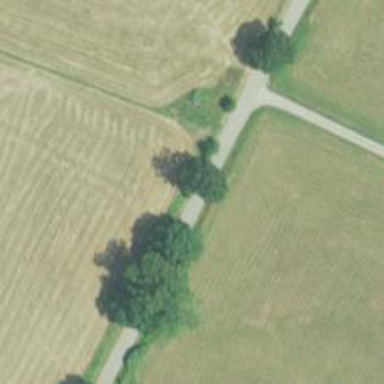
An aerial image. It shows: Unclassified road.